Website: crate-barrel
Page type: receipt
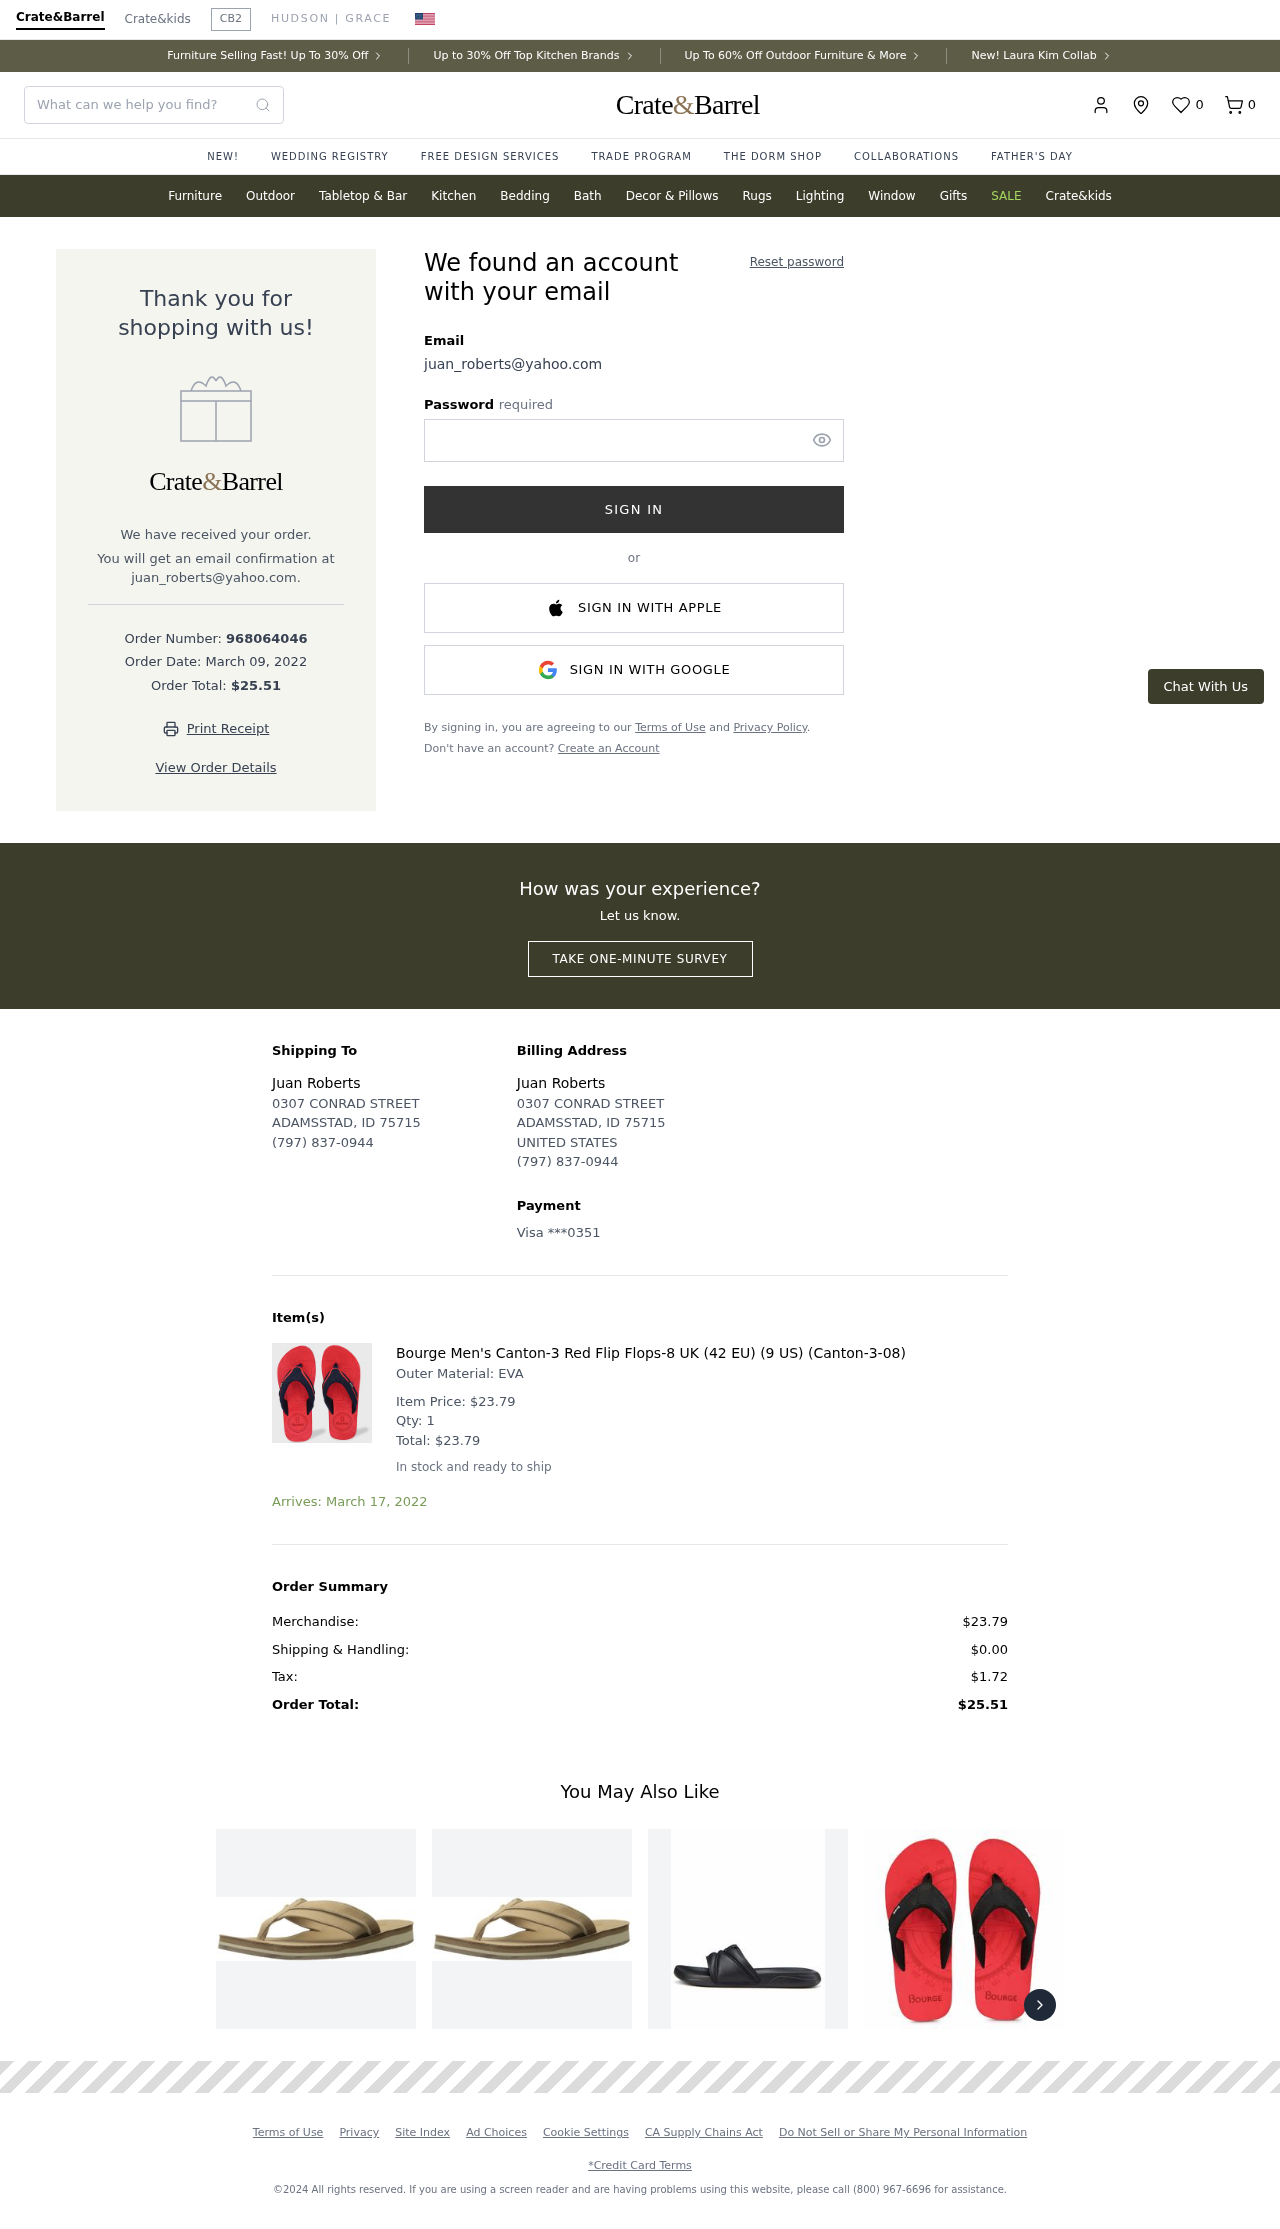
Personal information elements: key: PII_CARD_LAST4
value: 0351
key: PII_CARD_TYPE
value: Visa
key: PII_COUNTRY
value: UNITED STATES
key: PII_EMAIL
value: juan_roberts@yahoo.com
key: PII_FULLNAME
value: Juan Roberts
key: PII_STREET
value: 0307 CONRAD STREET
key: PII_EMAIL2
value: juan_roberts@yahoo.com
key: PII_CITY_STATE_ZIP
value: ADAMSSTAD, ID 75715
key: PII_PHONE
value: (797) 837-0944
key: PII_FULLNAME2
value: Juan Roberts
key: PII_STREET2
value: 0307 CONRAD STREET
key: PII_POSTCODE
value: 75715
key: PII_STATE_ABBR
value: ID
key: PII_POSTCODE_FULL
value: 75715
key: PII_POSTCODE_NUMERIC
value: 75715
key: PII_PHONE2
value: (797) 837-0944
Product elements: key: PRODUCT1_DESC
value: Outer Material: EVA
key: PRODUCT1_NAME
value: Bourge Men's Canton-3 Red Flip Flops-8 UK (42 EU) (9 US) (Canton-3-08)
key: PRODUCT1_PRICE
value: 23.79
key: PRODUCT1_QUANTITY
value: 1
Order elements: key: ORDER_NUM_ITEMS
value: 0
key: ORDER_ID
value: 968064046
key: ORDER_DATE
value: March 09, 2022
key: ORDER_TOTAL
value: $25.51
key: ORDER_ITEM_TOTAL
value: $23.79
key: ORDER_DELIVERY_DATE
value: Arrives: March 17, 2022
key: ORDER_SUBTOTAL
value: $23.79
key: ORDER_SHIPPING_COST
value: $0.00
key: ORDER_TAX
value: $1.72
Search elements: key: HEADER_SEARCH
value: What can we help you find?
Other elements: key: FAVORITES_COUNT
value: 0